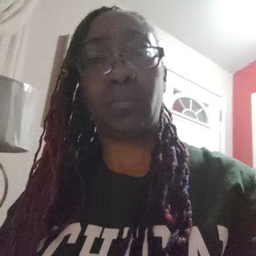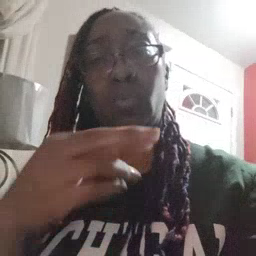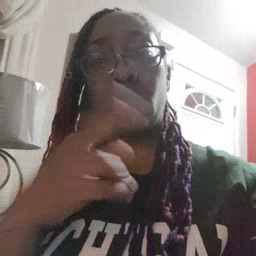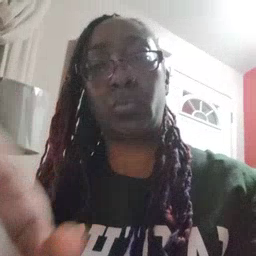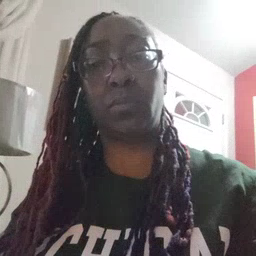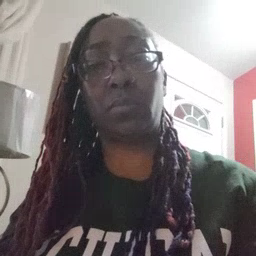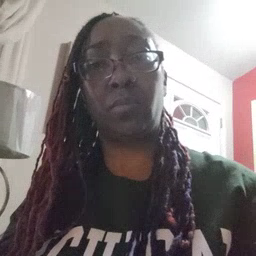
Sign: room